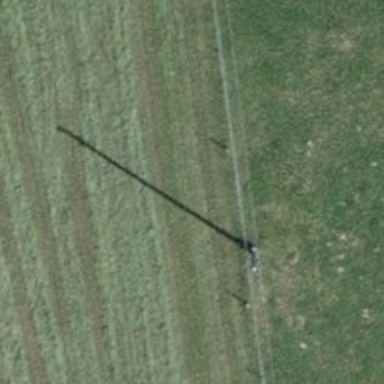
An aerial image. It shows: Utility pole in the area.